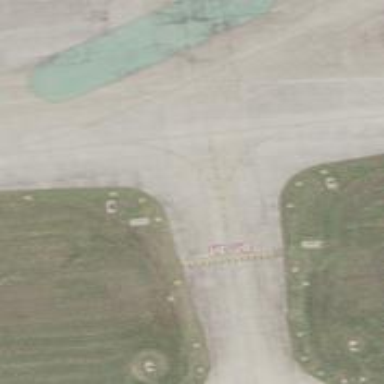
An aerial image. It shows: Image of taxiway at airport.